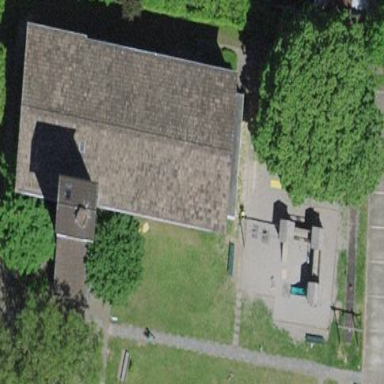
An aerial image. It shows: Beautiful church building.